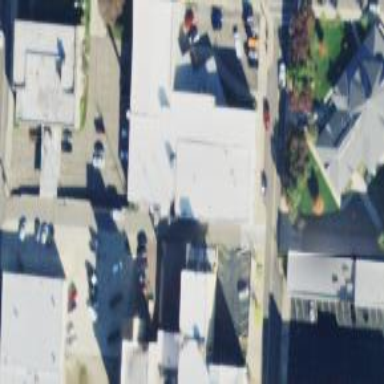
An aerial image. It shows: Commercial building.